Interaction volume radius: 10 \u00c5
Interaction volume height: 30 \u00c5
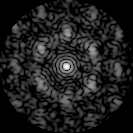
Disorder parameter: 0.6938